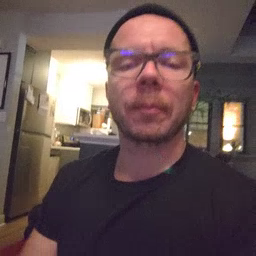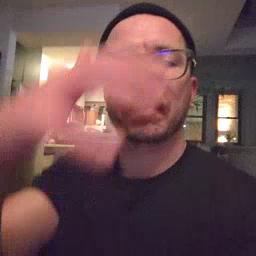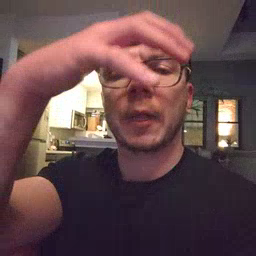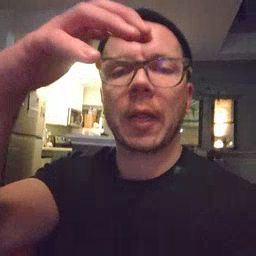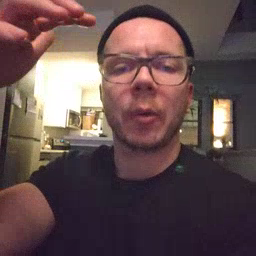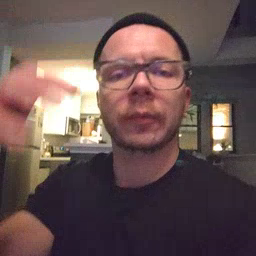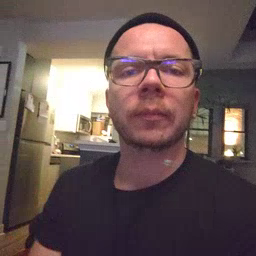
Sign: cloud